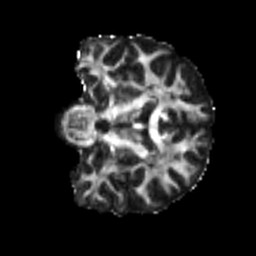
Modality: FA
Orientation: coronal
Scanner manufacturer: siemens
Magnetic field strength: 3 T
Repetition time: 4 s
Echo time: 0.0594 s